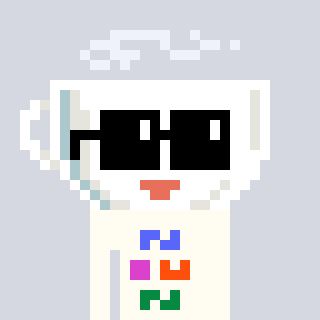
a pixel art character with square black sunglasses, a mug-shaped head and a grayscale-colored body on a cool background